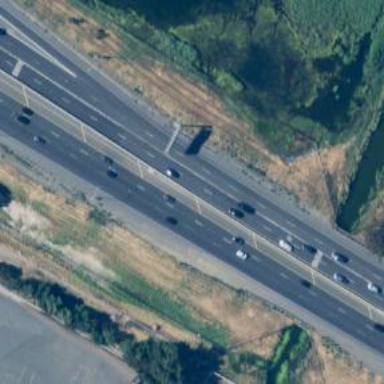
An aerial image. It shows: Motorway junction.